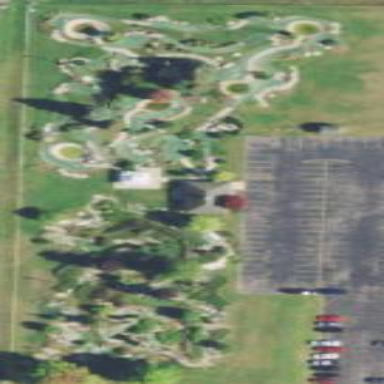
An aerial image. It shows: Miniature golf leisure land.